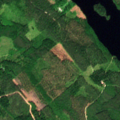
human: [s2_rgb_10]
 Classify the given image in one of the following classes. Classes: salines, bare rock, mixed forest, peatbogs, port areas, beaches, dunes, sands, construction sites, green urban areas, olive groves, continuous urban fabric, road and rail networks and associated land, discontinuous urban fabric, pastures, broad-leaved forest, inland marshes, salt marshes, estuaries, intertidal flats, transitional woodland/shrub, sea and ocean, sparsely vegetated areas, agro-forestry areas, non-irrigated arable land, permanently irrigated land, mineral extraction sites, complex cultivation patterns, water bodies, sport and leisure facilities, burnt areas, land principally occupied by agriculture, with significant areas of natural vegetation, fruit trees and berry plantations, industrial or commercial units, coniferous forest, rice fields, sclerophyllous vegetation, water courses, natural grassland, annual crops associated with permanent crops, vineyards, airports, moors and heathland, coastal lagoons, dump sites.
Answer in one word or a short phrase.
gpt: coniferous forest, mixed forest, transitional woodland/shrub, water bodies